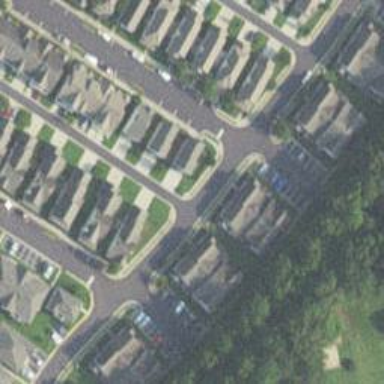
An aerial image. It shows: Alleyway designated as service road.